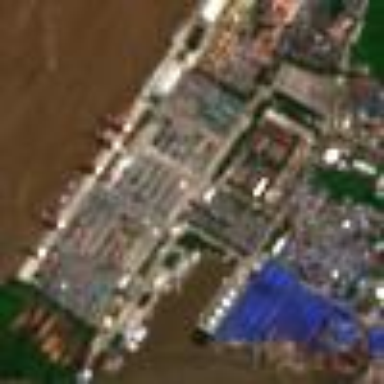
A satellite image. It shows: Container terminal with concrete surface.